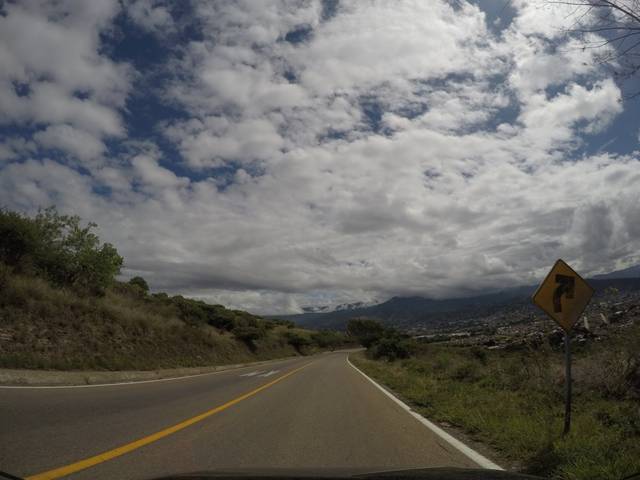
Region: Mexico
Coordinates: 17.065, -96.767